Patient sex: M
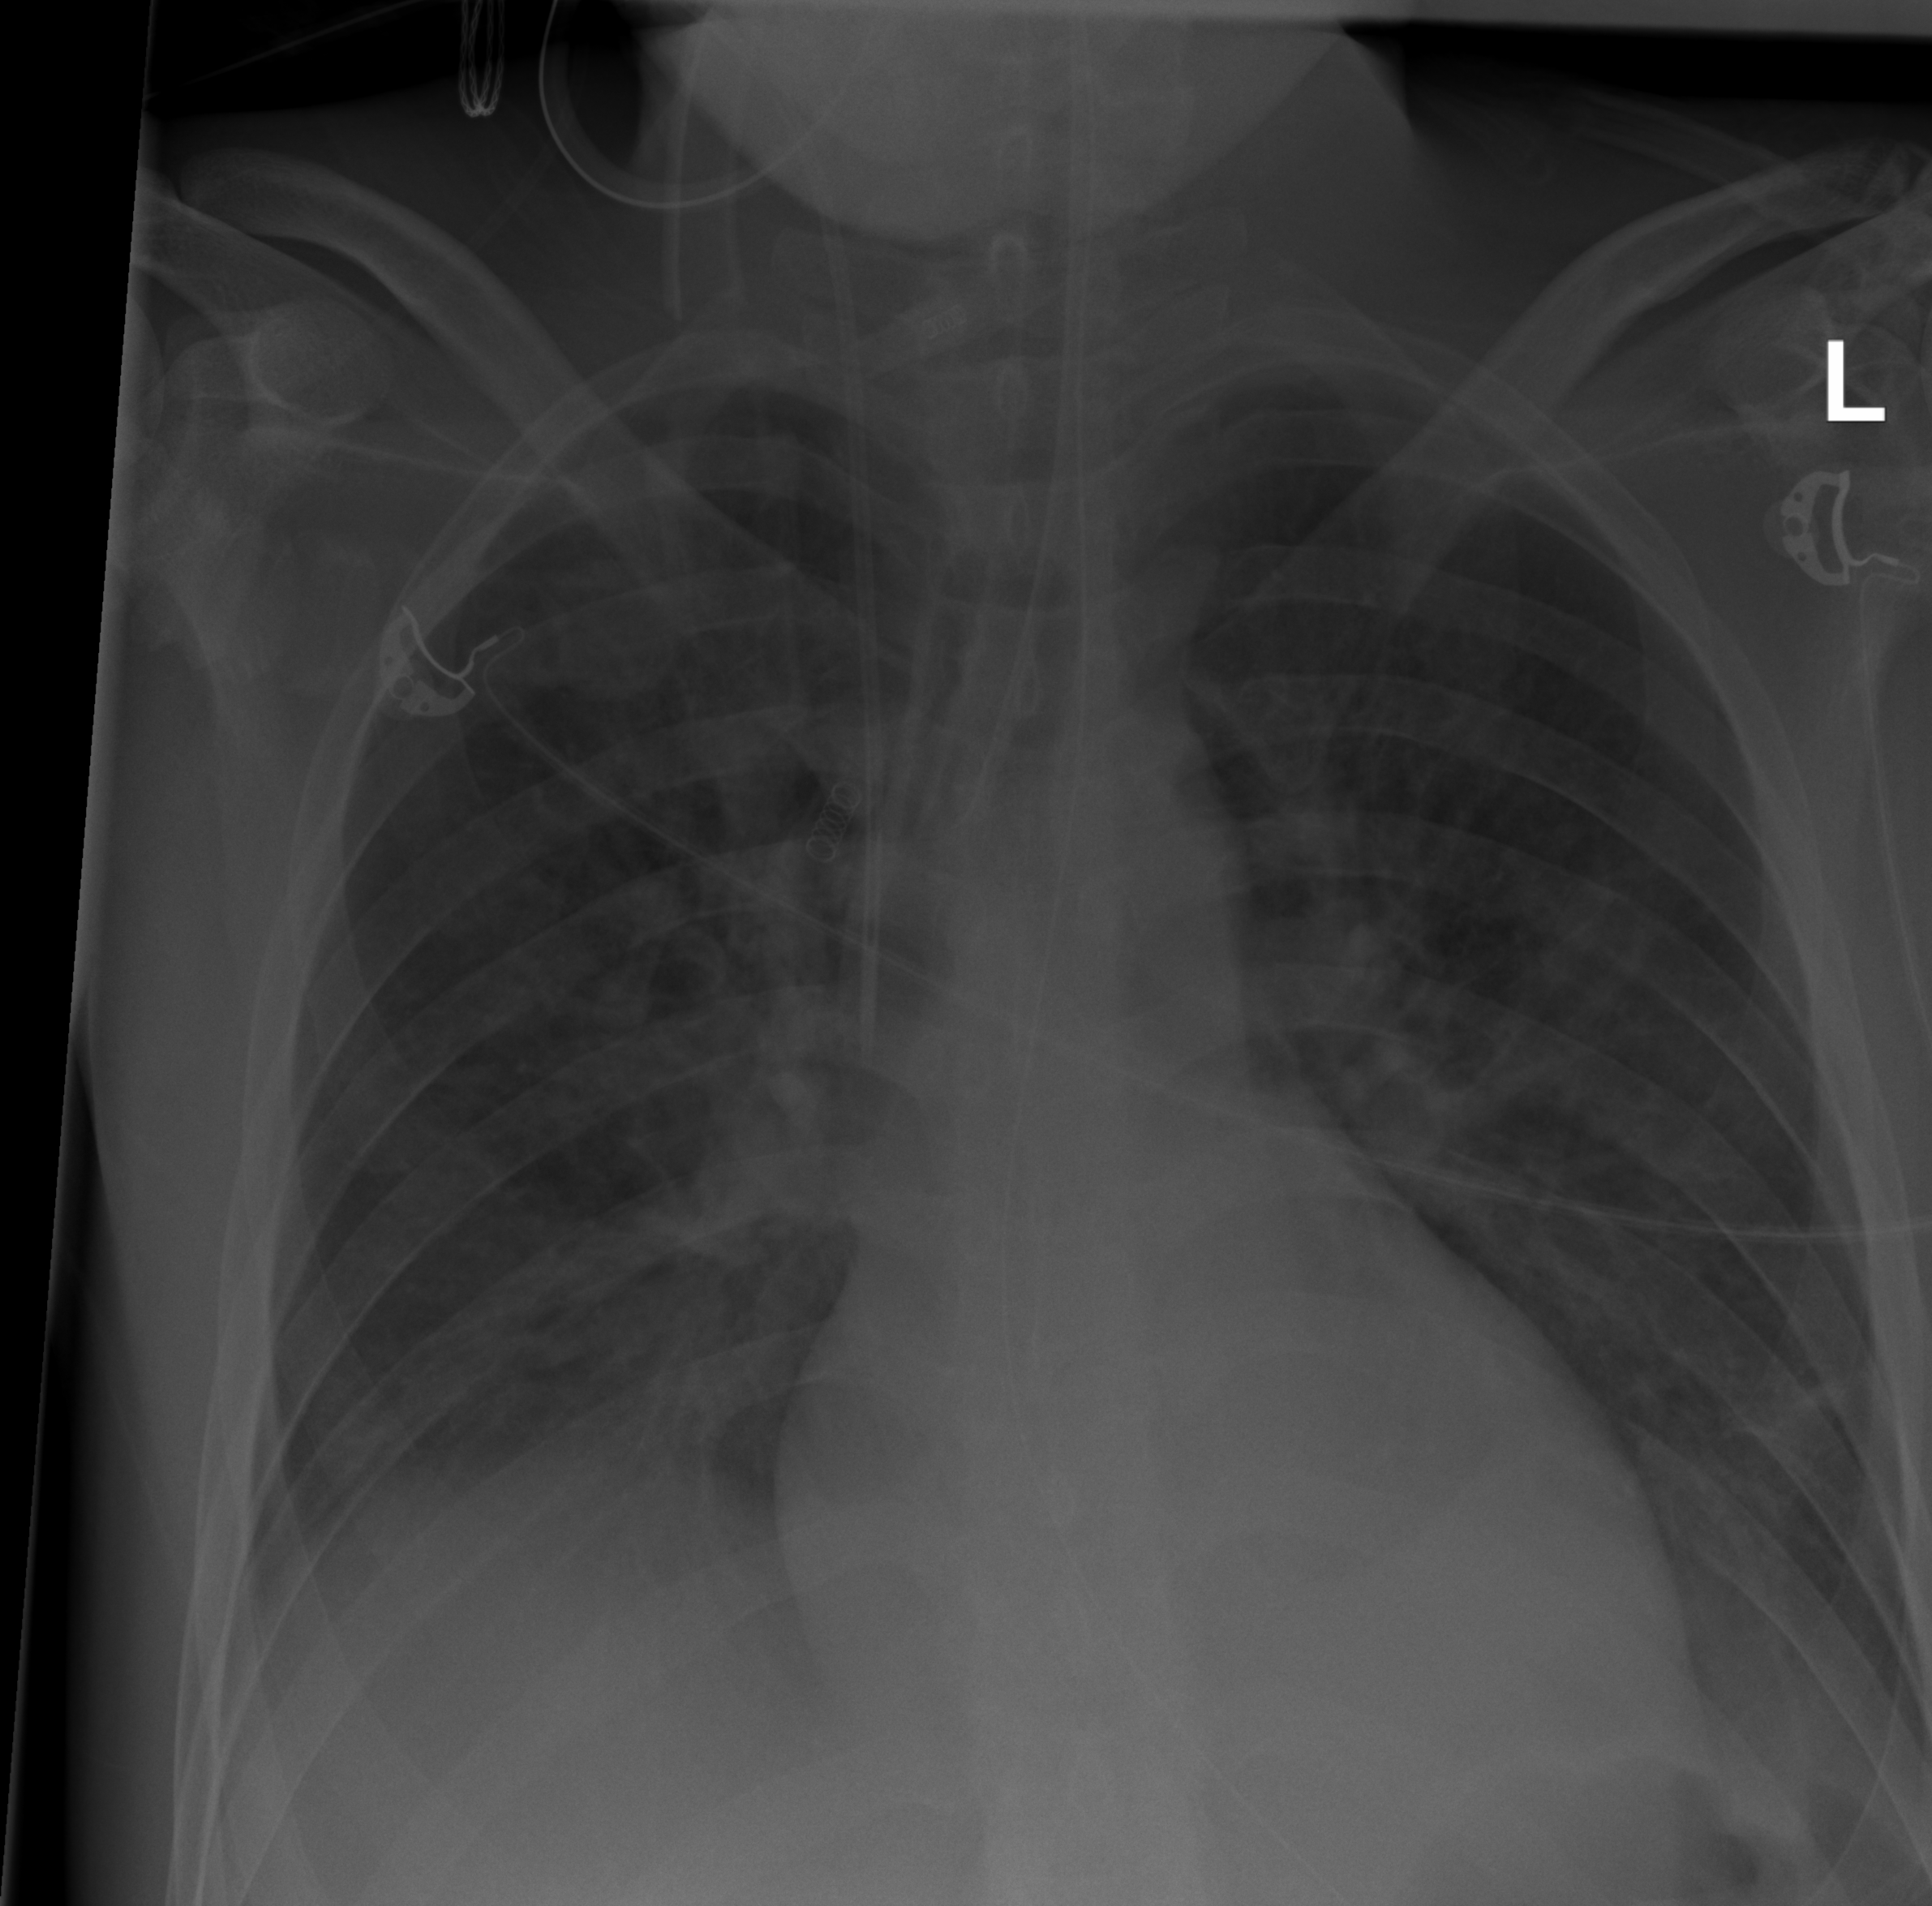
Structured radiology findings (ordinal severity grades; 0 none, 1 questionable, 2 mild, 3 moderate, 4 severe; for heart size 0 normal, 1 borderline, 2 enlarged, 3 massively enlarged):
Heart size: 0
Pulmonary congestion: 2
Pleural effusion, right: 2
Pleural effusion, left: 2
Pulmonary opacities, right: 1
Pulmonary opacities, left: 1
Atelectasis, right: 2
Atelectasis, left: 2